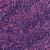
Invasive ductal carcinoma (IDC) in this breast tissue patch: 0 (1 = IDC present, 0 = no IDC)